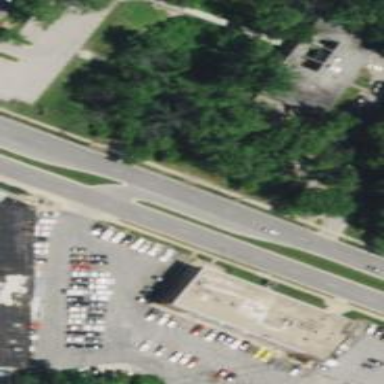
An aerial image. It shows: Asphalt road with secondary link designation.